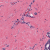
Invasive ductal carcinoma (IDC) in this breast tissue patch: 0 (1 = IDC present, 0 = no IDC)